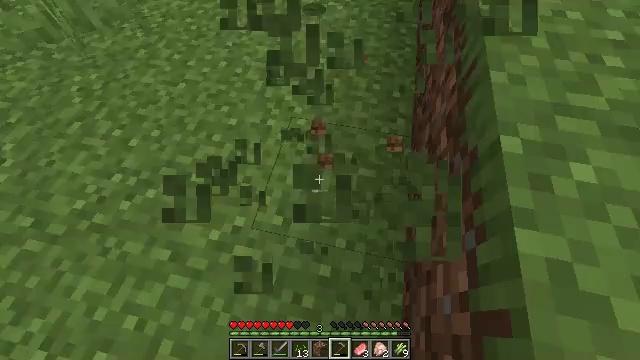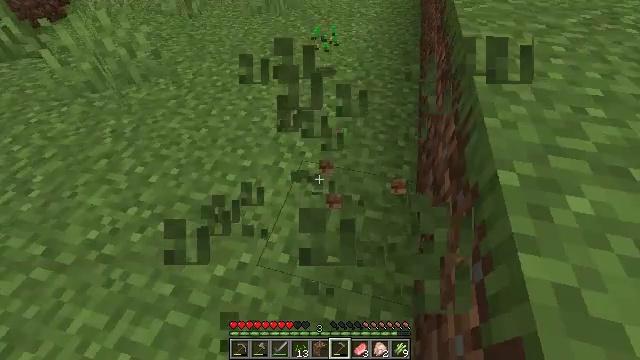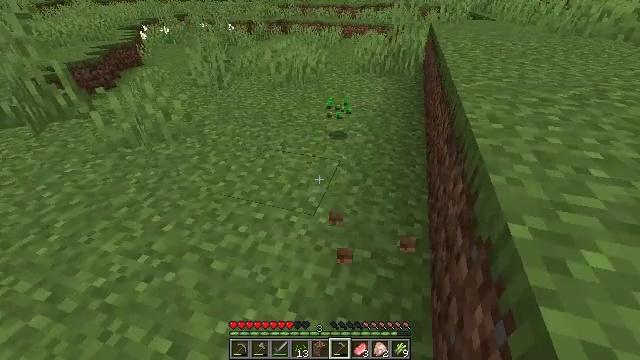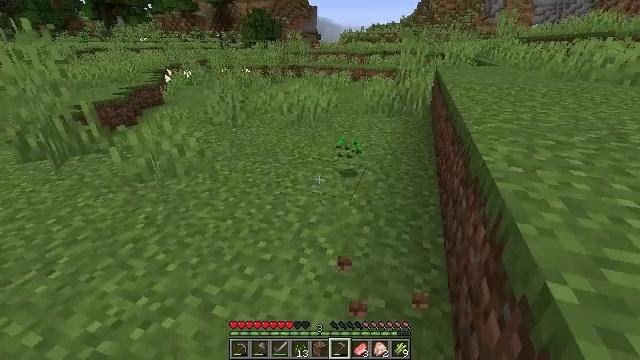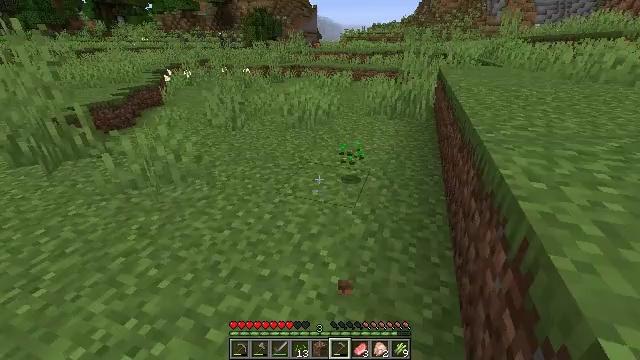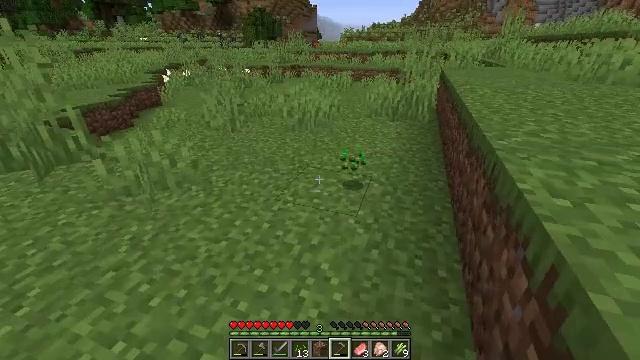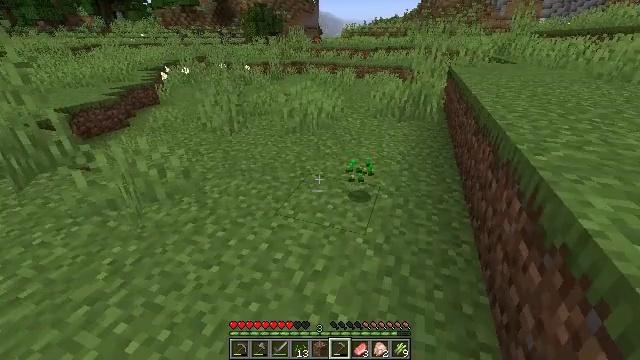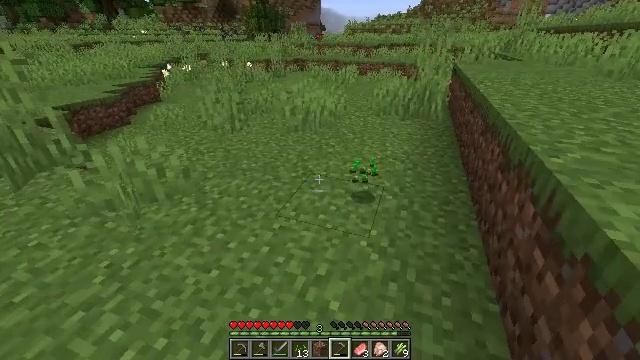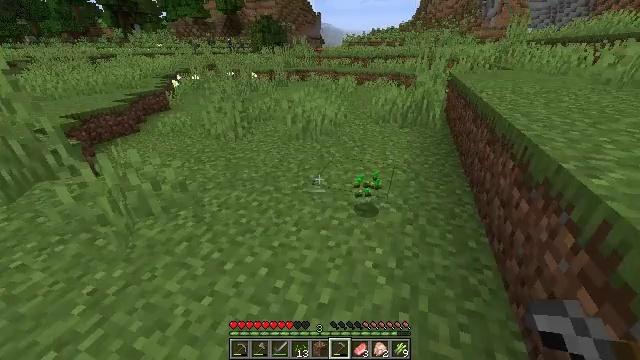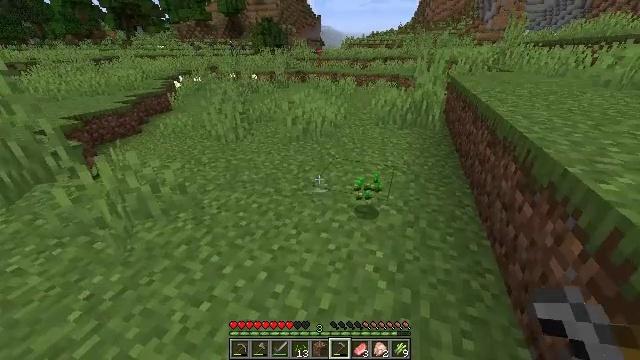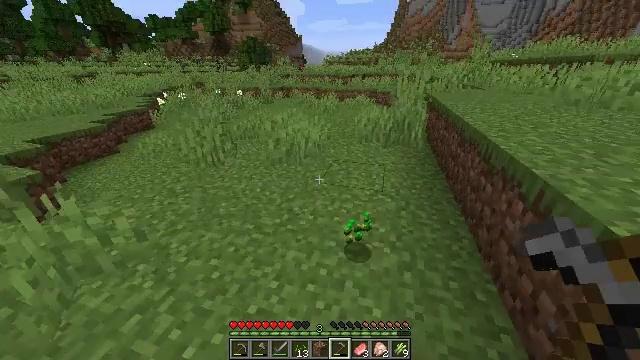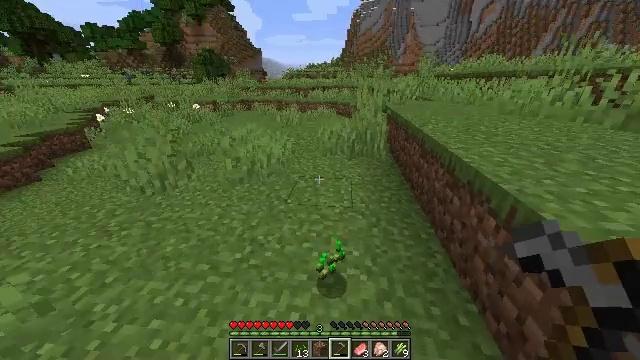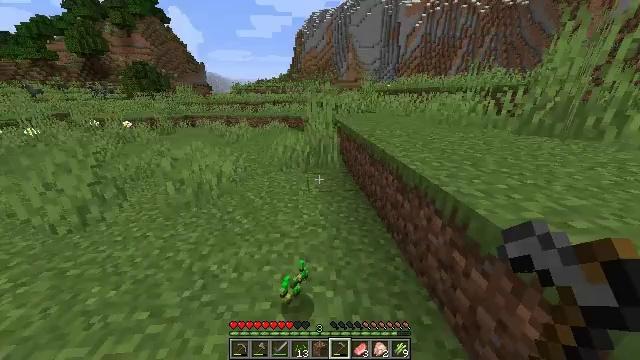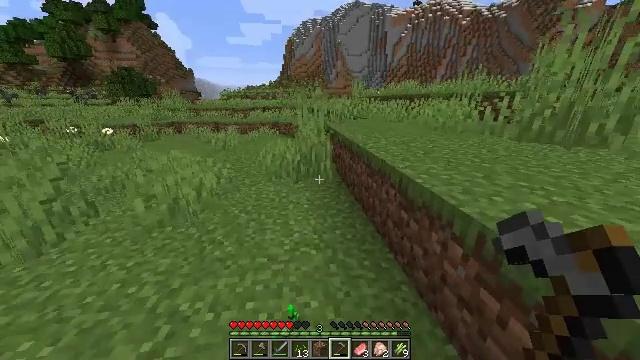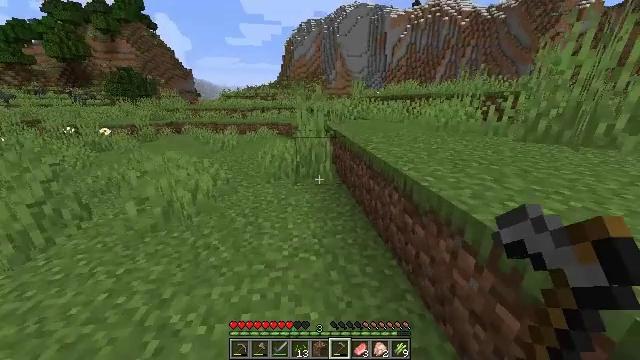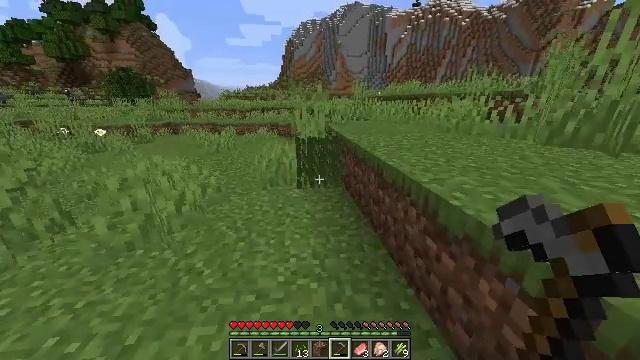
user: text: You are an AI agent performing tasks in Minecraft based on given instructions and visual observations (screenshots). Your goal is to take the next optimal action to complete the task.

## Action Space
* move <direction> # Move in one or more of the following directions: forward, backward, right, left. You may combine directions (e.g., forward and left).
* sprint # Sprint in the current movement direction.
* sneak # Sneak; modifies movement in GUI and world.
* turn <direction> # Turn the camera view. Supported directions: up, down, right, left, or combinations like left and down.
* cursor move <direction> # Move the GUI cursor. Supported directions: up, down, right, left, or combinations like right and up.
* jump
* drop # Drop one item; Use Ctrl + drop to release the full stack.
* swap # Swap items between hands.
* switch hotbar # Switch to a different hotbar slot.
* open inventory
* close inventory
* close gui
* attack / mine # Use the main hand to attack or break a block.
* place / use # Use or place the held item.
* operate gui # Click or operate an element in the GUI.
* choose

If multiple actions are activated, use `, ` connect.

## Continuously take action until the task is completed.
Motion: motion action
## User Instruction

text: Harvest tall grass for seeds.
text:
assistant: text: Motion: turn left and up
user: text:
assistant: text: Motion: move forward, turn left and up
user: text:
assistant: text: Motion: move forward, turn left and up
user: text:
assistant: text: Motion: move forward
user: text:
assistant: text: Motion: move forward
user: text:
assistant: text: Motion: move forward
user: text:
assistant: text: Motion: move forward, sprint
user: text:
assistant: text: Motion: move forward, sprint
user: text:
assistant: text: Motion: move forward, sprint
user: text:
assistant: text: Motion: move forward, sprint, turn right and up
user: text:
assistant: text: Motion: move forward, sprint, turn right and up
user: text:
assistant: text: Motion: move forward, sprint, turn right and up
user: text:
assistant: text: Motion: move forward, sprint, turn right and up
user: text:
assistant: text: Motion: move forward, sprint
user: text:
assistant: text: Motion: move forward, sprint, attack / mine
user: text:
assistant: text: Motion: move forward, sprint, attack / mine
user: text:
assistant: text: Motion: move forward, sprint, attack / mine
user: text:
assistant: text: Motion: move forward, sprint
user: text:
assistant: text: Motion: move forward, sprint
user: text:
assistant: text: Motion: attack / mine